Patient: sex M, age 67
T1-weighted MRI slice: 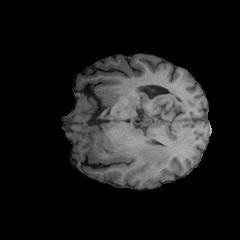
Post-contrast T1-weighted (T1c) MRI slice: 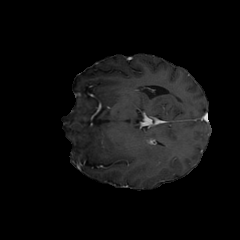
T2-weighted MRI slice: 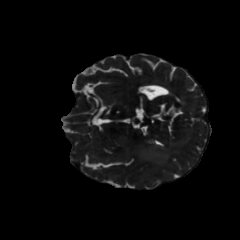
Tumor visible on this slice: no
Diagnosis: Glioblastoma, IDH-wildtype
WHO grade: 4